Field crop: tomato
Growth stage: 1
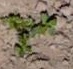
Species: portulaca